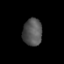
Tissue: prostate
Cell type: Fibroblasts
Senescence score: 0.7819
Nuclear area (px): 513
Mean DAPI intensity: 84.191